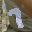
Label: 7